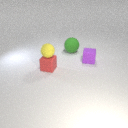
small purple rubber cube to the right of small red rubber cube